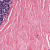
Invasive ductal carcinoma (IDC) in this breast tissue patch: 0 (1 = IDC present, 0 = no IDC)